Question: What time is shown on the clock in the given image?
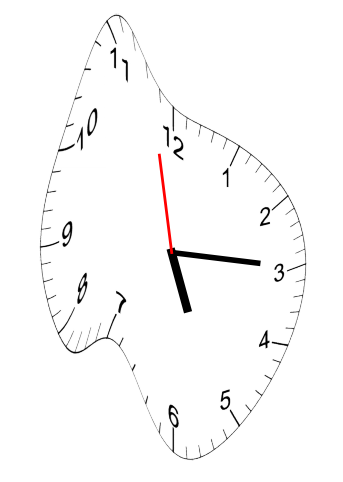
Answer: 05:14:58